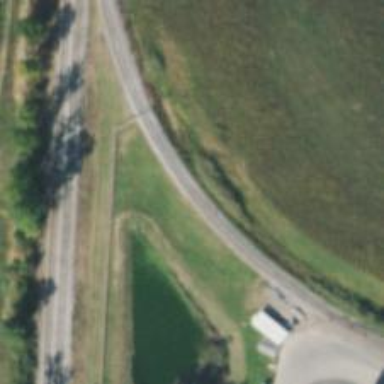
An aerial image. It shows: Rail spur service.